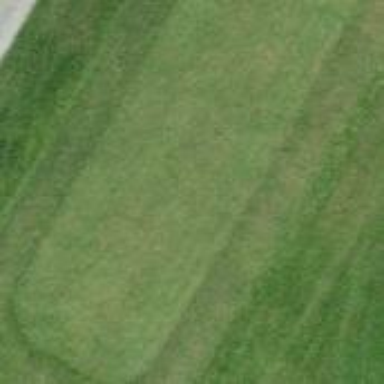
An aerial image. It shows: Grassy area designated as golf tee.